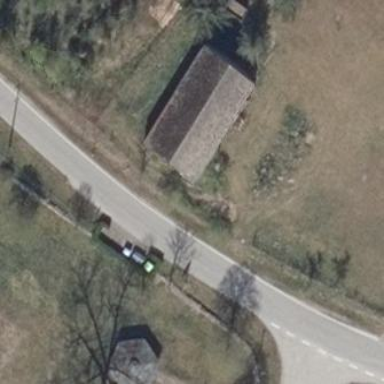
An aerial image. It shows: Barn.